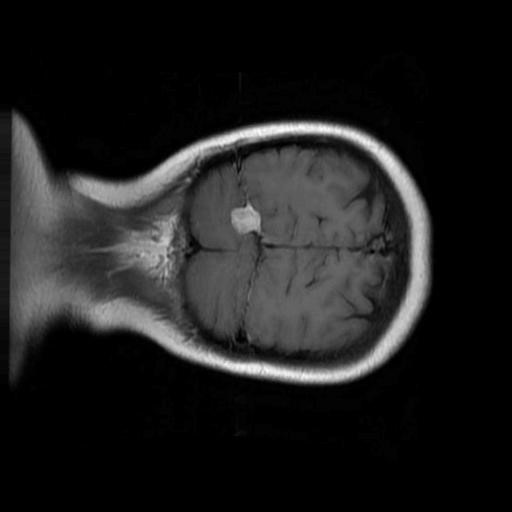
Label: brain_menin